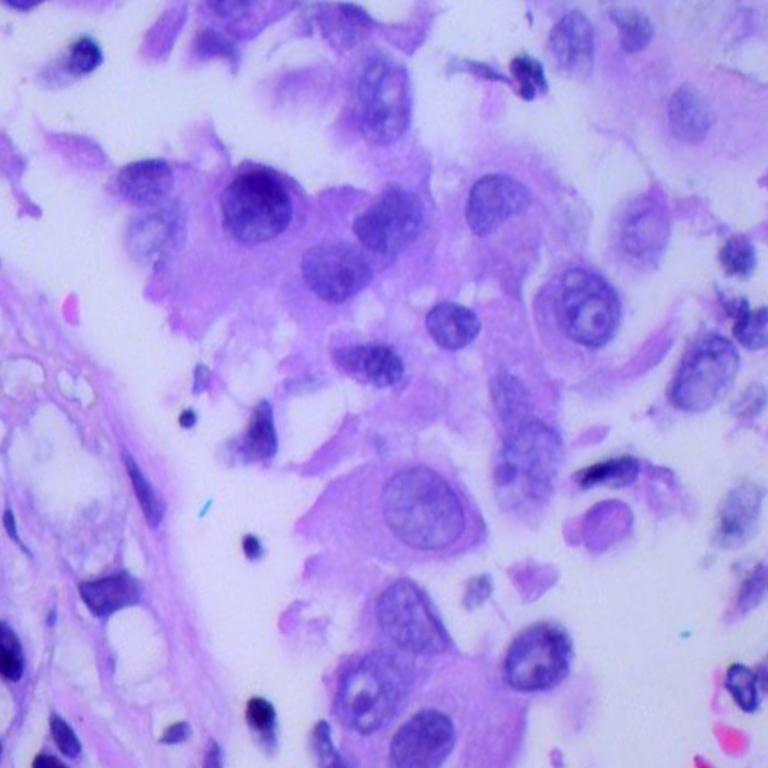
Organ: lung
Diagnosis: adenocarcinomas